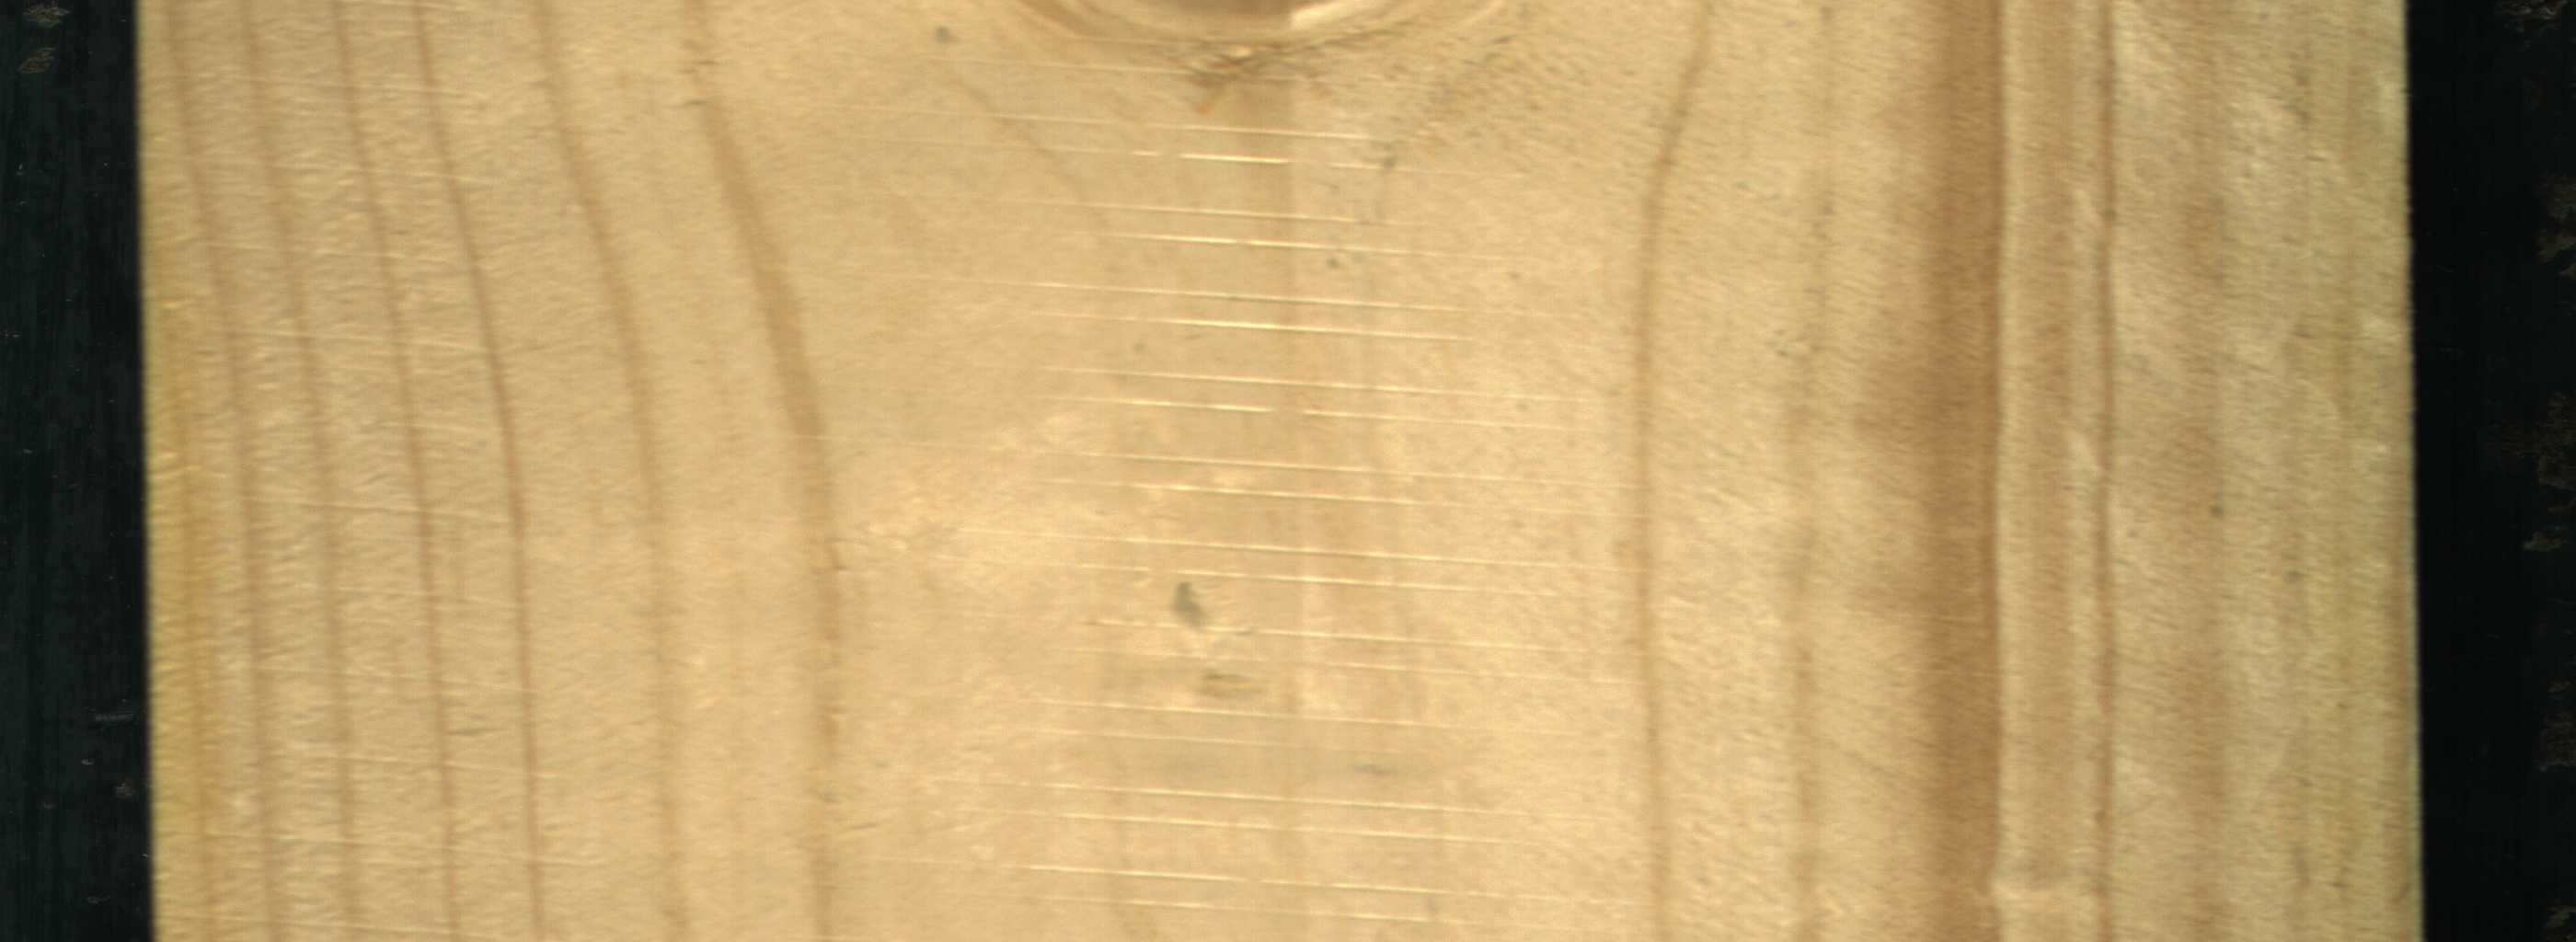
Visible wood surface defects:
Quartzity